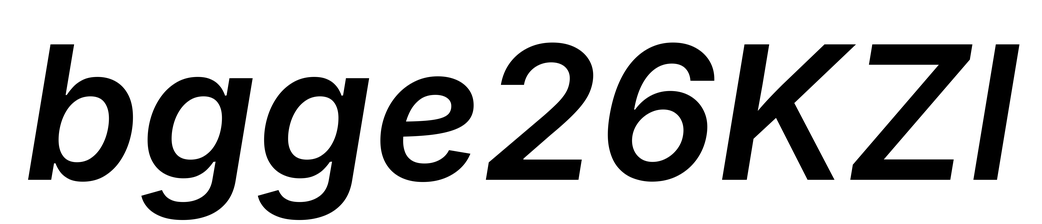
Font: Inter-Italic_SemiBold_Italic